Field crop: tomato
Growth stage: 1
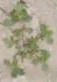
Species: portulaca